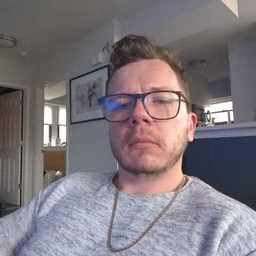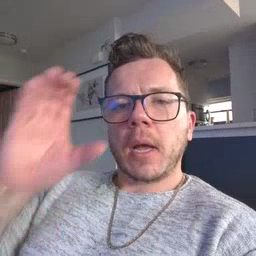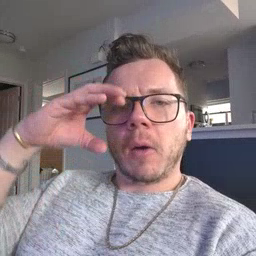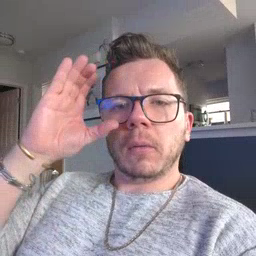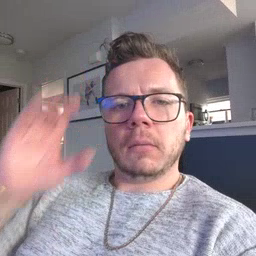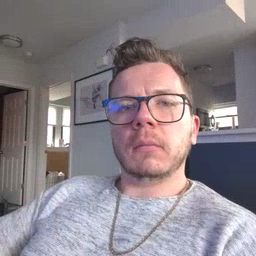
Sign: owl